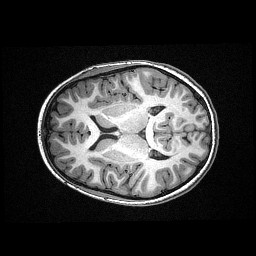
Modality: T1w
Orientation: axial
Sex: female
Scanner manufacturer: siemens
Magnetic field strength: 3 T
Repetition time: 2.3 s
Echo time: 0.00336 s